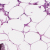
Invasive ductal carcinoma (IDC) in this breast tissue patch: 0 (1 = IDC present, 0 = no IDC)